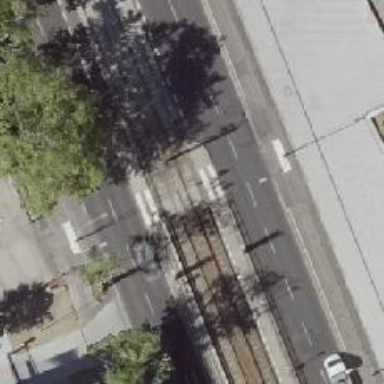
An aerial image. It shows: Tram level crossing on railway.